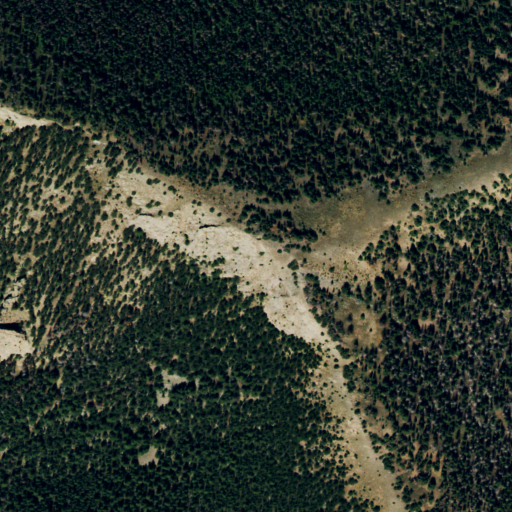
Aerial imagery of mountain in Colorado named Snowslide Mountain containing evergreen forest and shrub